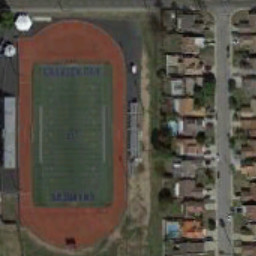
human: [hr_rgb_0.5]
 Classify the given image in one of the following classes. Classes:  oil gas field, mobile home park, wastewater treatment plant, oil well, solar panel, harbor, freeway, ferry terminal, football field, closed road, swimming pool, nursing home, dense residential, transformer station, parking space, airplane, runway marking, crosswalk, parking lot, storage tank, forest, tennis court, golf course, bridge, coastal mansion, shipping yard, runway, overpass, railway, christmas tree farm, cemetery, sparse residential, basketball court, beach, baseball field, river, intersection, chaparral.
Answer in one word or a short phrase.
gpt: football field